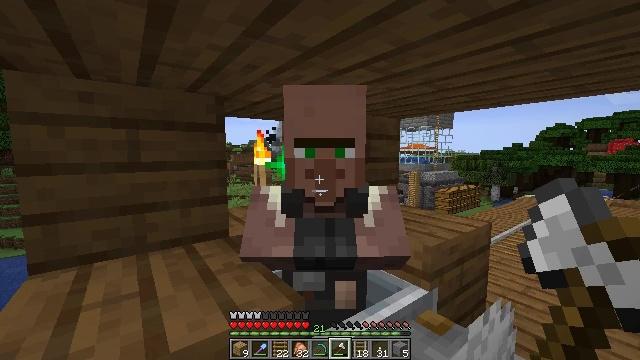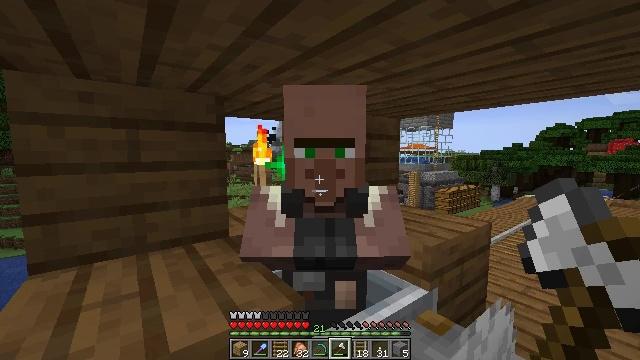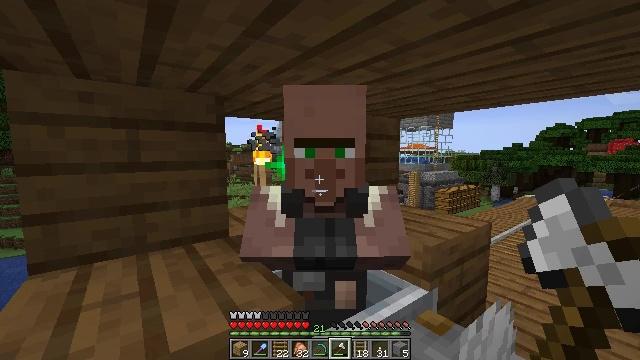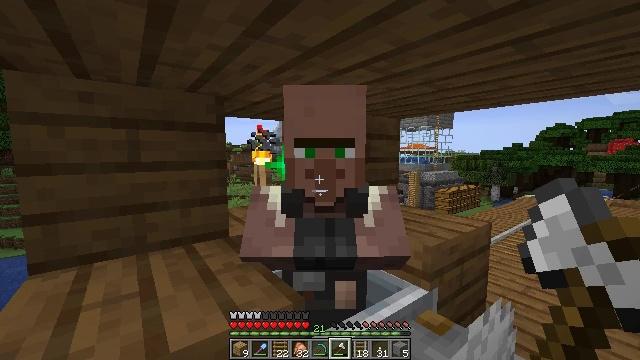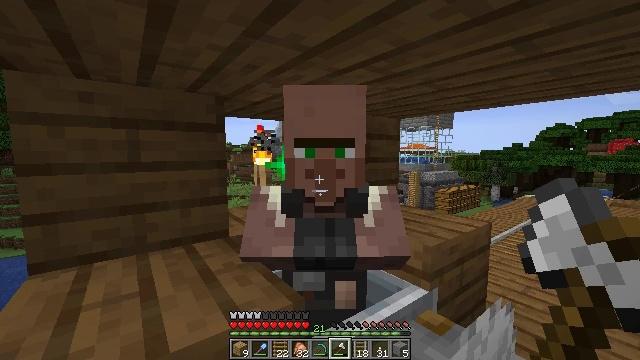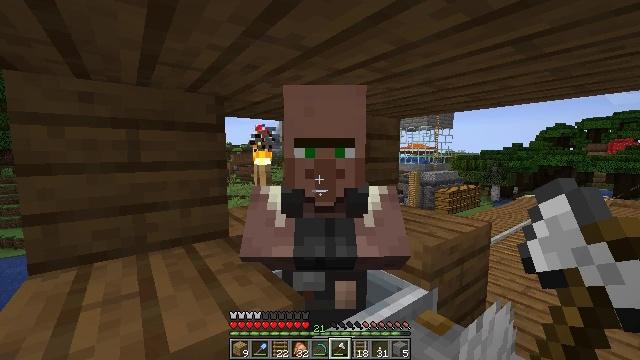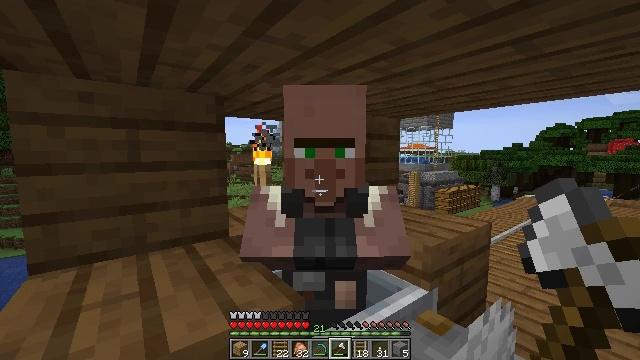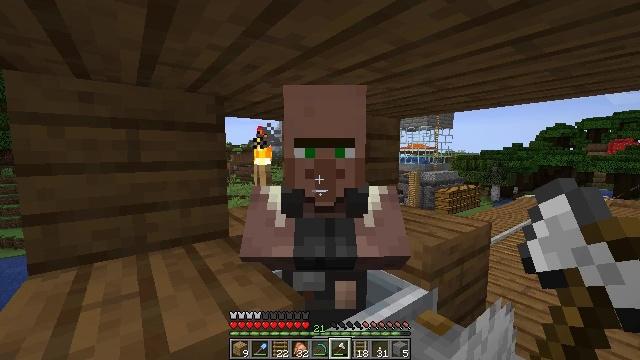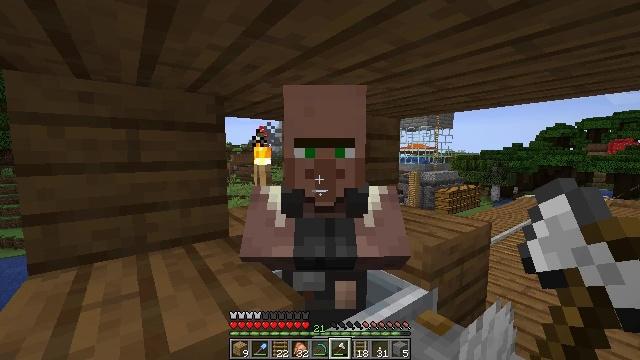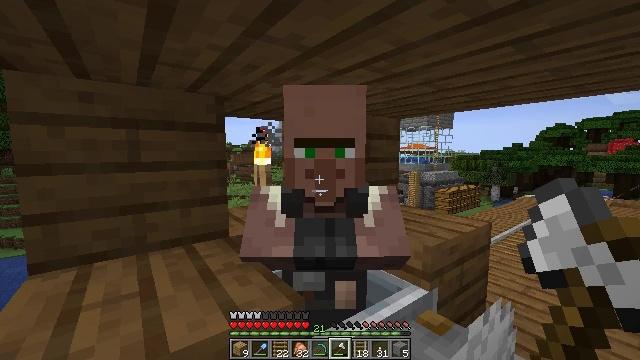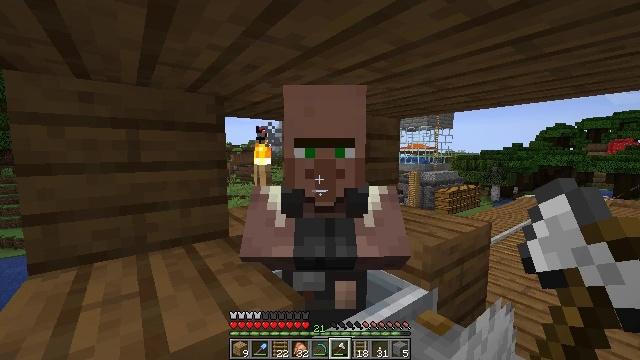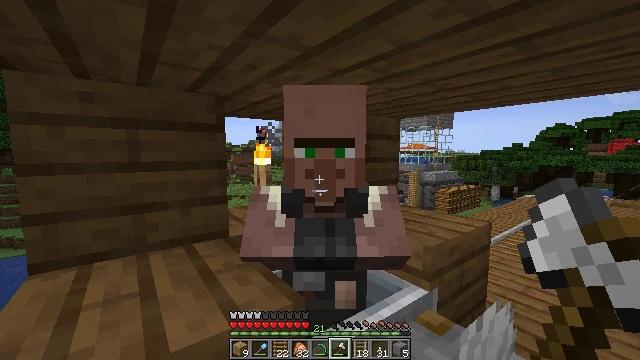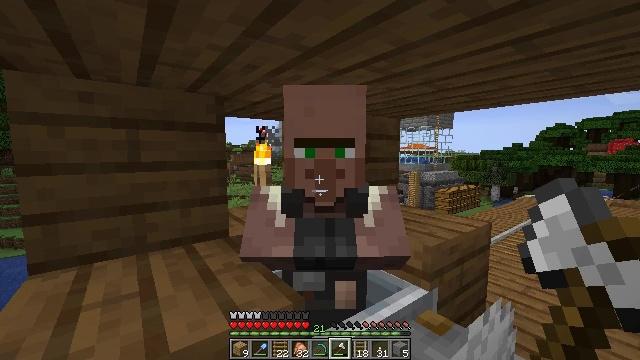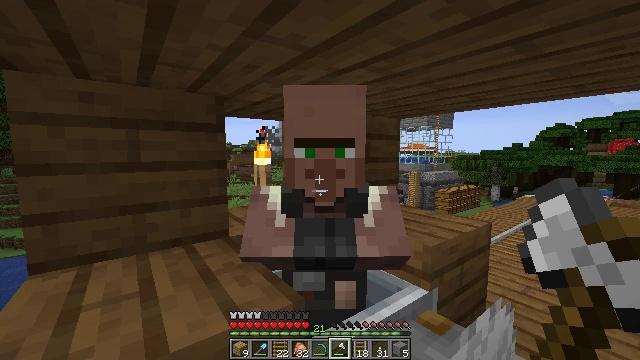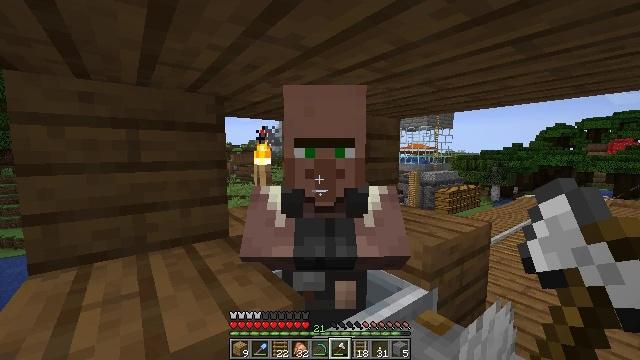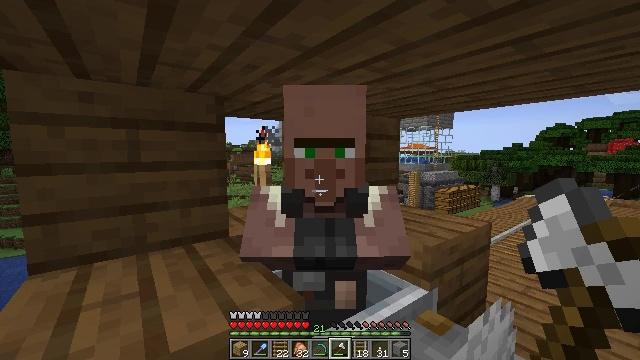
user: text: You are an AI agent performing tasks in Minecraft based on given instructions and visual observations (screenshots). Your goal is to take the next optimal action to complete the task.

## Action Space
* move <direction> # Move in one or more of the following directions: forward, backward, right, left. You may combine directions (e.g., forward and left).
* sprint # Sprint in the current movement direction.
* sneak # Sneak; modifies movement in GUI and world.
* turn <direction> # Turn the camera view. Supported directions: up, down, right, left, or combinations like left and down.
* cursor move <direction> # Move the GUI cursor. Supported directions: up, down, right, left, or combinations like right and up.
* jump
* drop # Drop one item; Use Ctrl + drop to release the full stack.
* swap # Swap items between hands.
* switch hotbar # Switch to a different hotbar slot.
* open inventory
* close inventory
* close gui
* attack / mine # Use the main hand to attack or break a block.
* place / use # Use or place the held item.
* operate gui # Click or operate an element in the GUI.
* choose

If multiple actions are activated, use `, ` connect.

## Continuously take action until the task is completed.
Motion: motion action
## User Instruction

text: Create polished diorite by combining diorite in the crafting interface.
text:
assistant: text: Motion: no_op
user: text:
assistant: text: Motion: no_op
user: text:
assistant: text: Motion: no_op
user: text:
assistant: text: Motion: no_op
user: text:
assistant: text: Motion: no_op
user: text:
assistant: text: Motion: no_op
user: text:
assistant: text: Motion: no_op
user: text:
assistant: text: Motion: no_op
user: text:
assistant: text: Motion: no_op
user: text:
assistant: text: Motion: no_op
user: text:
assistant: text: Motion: no_op
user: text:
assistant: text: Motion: no_op
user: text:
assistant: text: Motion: no_op
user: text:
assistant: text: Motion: no_op
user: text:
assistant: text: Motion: no_op
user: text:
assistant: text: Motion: no_op
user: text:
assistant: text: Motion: no_op
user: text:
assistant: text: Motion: no_op
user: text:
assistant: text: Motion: no_op
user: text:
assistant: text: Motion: no_op
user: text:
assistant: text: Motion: no_op
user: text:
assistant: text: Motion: no_op
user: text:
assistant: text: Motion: no_op
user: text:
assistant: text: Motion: no_op
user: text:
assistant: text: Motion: no_op
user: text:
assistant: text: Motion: no_op
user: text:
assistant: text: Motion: no_op
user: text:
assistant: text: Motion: no_op
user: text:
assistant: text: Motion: no_op
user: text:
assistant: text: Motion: no_op